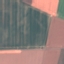
Label: AnnualCrop